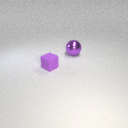
large purple metal sphere to the right of small purple rubber cube